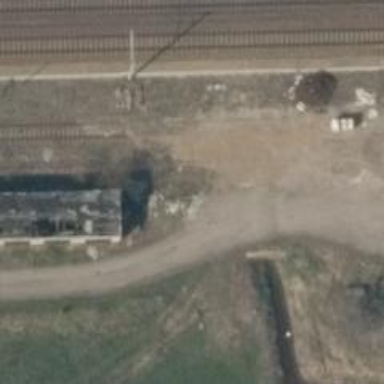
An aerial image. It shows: Disused railway siding.